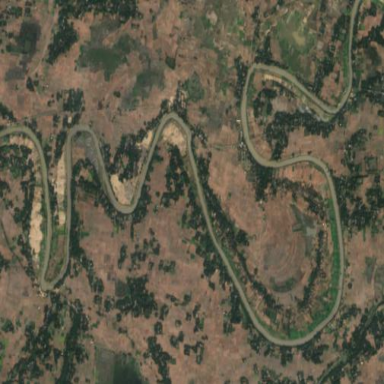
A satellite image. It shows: River flowing through natural landscape.